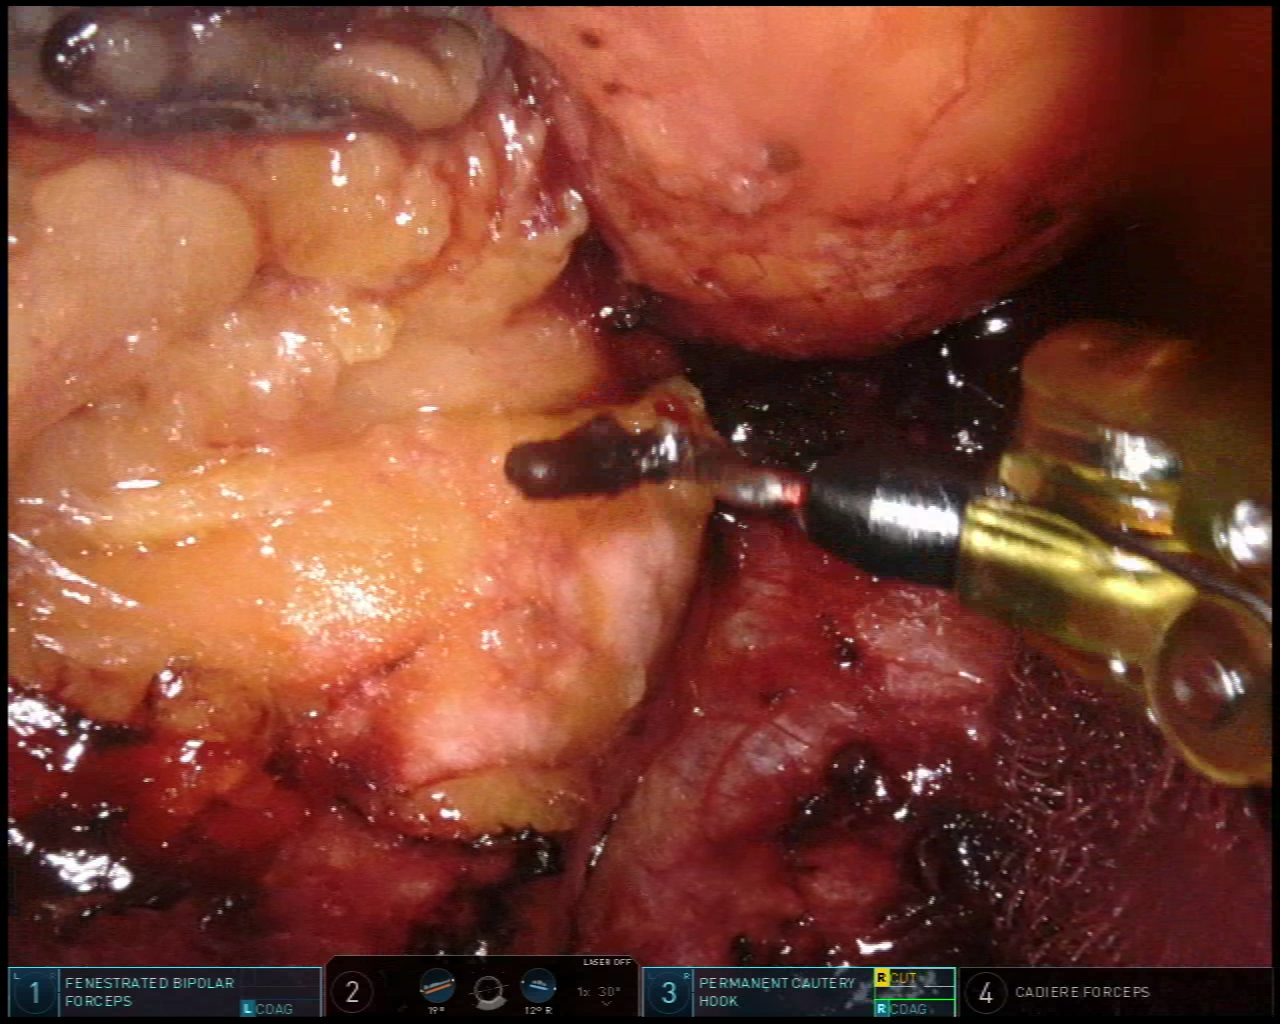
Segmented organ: pancreas
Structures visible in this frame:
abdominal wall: no
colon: no
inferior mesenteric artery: no
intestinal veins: no
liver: no
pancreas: yes
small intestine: no
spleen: no
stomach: no
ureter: no
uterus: no
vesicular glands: no